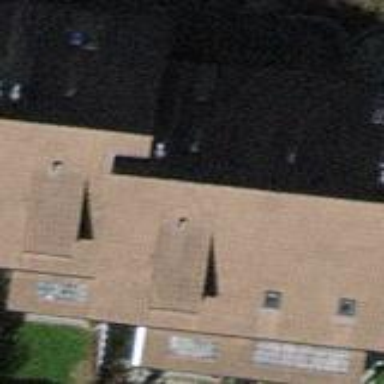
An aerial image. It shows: Terrace building.